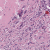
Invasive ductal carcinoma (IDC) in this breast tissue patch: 1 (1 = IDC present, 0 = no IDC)